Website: lowes
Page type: payment
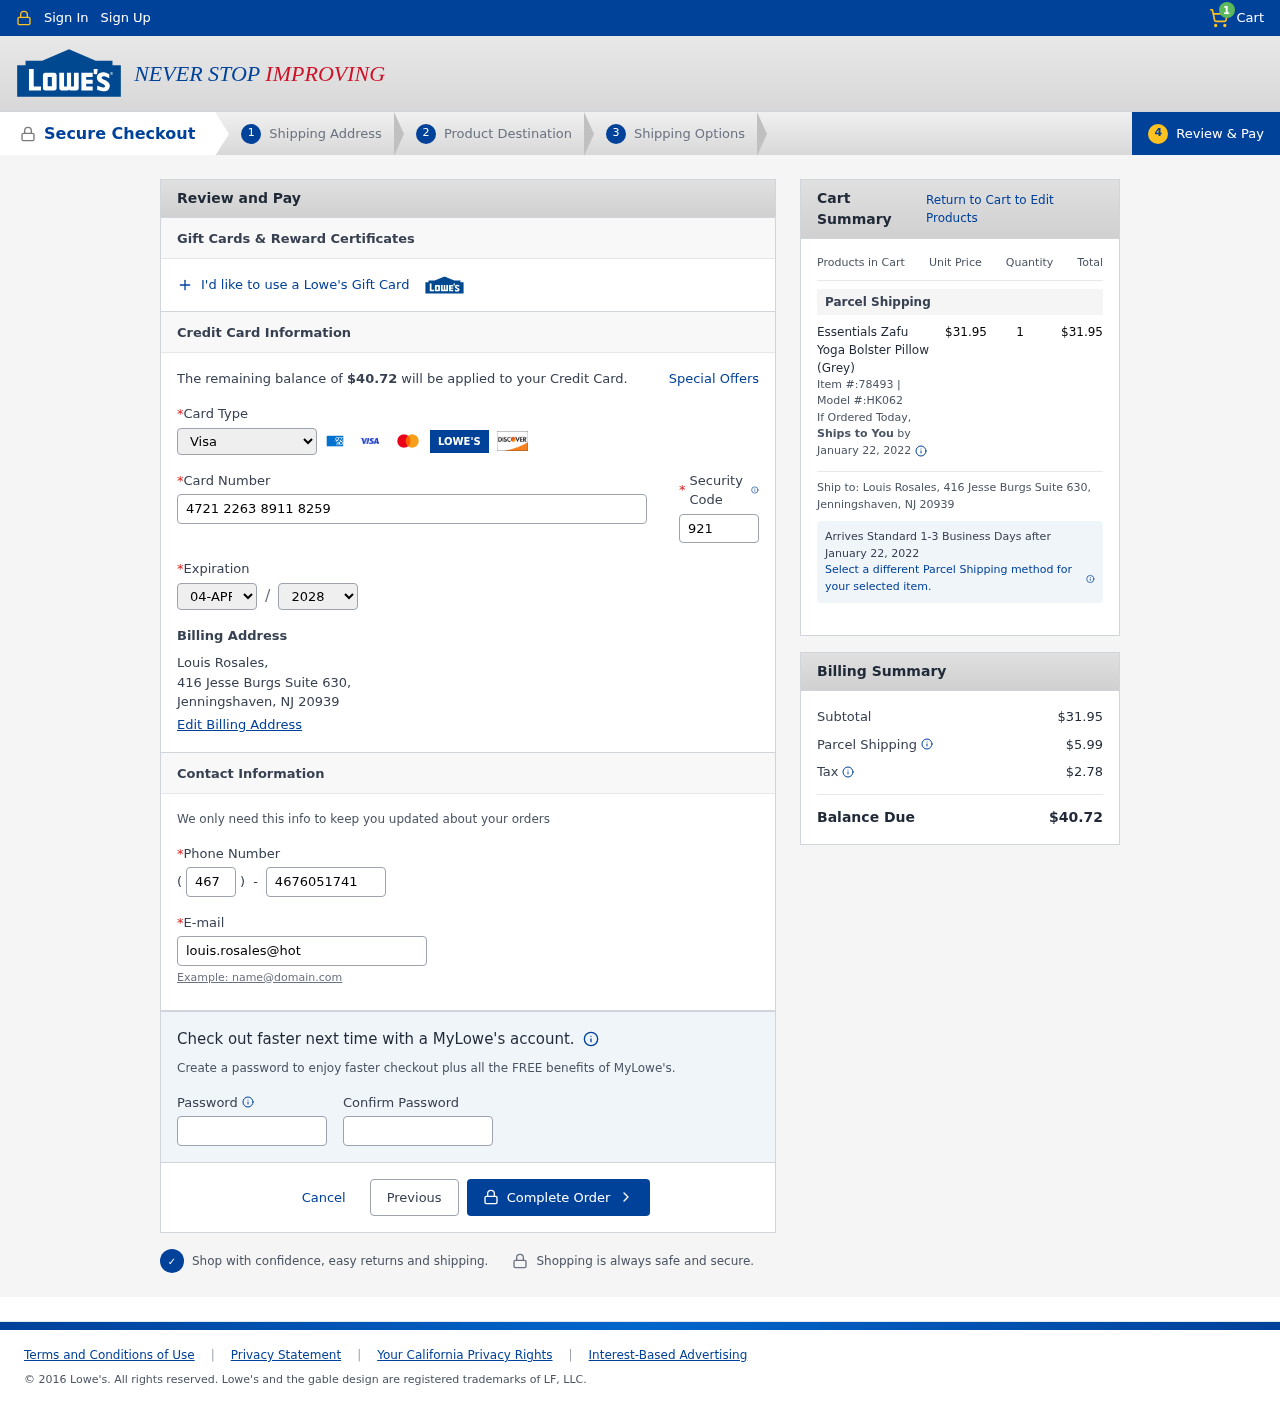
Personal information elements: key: PII_CARD_CVV
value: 921
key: PII_CARD_EXPIRY_MONTH
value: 04
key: PII_CARD_EXPIRY_YEAR
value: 28
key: PII_CARD_NUMBER
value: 4721 2263 8911 8259
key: PII_CARD_TYPE
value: Visa
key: PII_CITY_STATE_ZIP
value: Jenningshaven, NJ 20939
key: PII_EMAIL
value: louis.rosales@hotmail.com
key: PII_FULLNAME
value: Louis Rosales,
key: PII_PHONE
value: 4676051741
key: PII_PHONE_AREA
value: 467
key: PII_STREET
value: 416 Jesse Burgs Suite 630,
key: PII_FULLNAME2
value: Louis Rosales
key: PII_STREET2
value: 416 Jesse Burgs Suite 630
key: PII_CITY_STATE_ZIP2
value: Jenningshaven, NJ 20939
Product elements: key: PRODUCT1_NAME
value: Essentials Zafu Yoga Bolster Pillow (Grey)
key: PRODUCT1_PRICE
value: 31.95
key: PRODUCT1_QUANTITY
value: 1
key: PRODUCT1_ITEM
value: Item #:78493
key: PRODUCT1_MODEL
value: Model #:HK062
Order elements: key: ORDER_NUM_ITEMS
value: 1
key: ORDER_TOTAL
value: $40.72
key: ORDER_SHIPPING_DATE
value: January 22, 2022
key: ORDER_SUBTOTAL
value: $31.95
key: ORDER_SHIPPING_DATE2
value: January 22, 2022
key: ORDER_SHIPPING_COST
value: $5.99
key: ORDER_TAX
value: $2.78